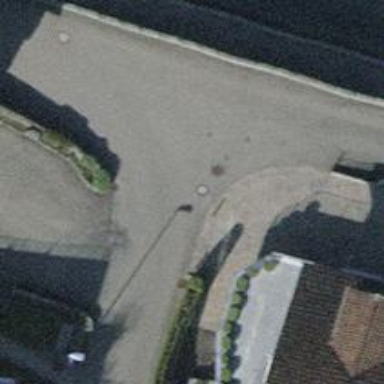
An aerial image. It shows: Residential road.